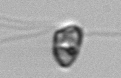
Label: flagellate_morphotype1